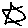
Label: star